Interaction volume radius: 5 \u00c5
Interaction volume height: 15 \u00c5
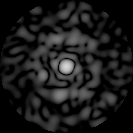
Disorder parameter: 0.8339